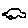
Label: car